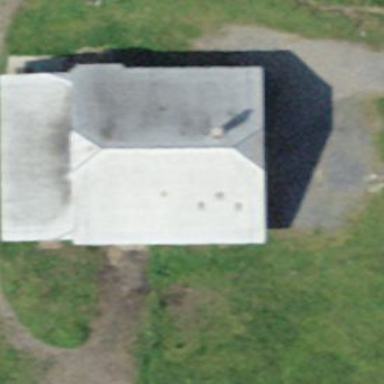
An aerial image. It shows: Farm building.